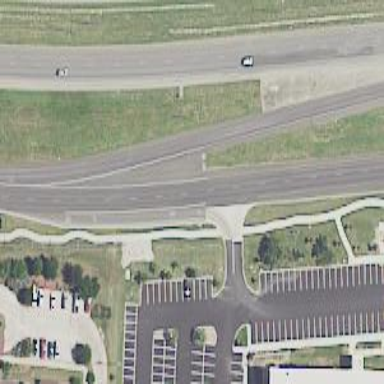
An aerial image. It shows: Secondary road with asphalt surface and frontage road.